Interaction volume radius: 5 \u00c5
Interaction volume height: 10 \u00c5
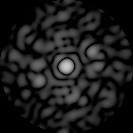
Disorder parameter: 0.8729